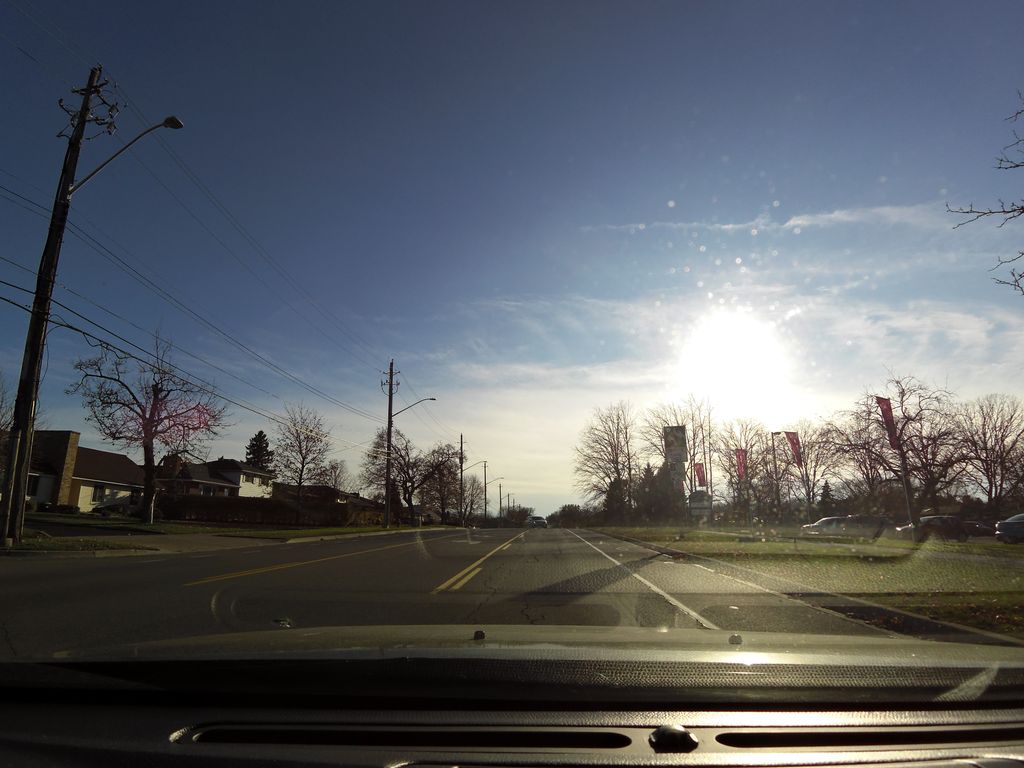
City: hamilton